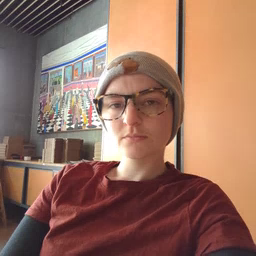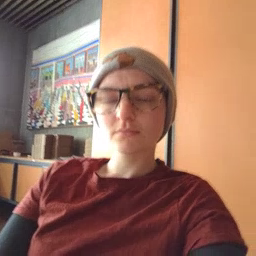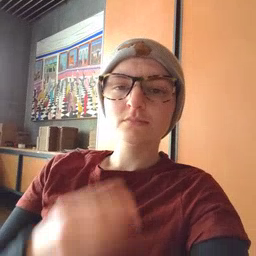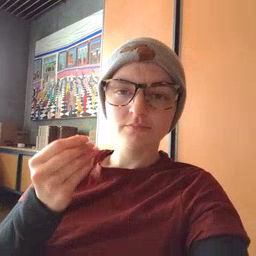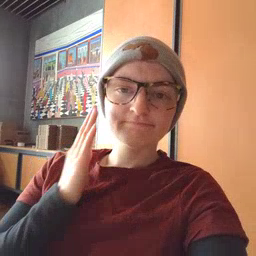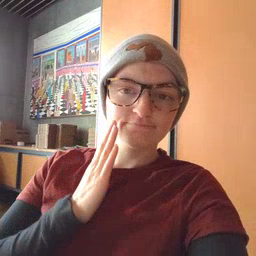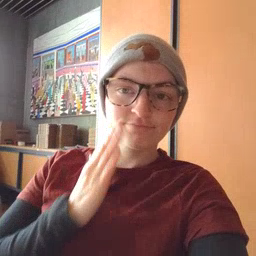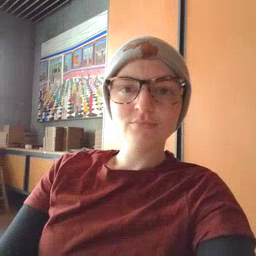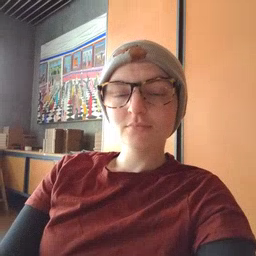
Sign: napkin